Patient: sex F, age 54
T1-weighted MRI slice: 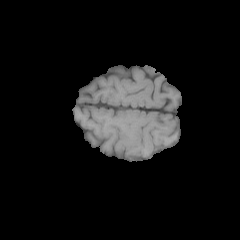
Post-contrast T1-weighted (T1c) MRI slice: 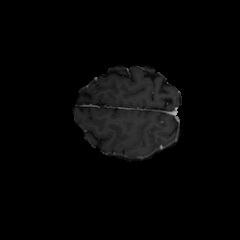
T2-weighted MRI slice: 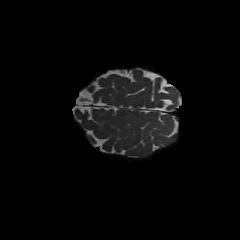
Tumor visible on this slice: no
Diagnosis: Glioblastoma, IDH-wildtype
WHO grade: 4